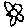
Label: flower